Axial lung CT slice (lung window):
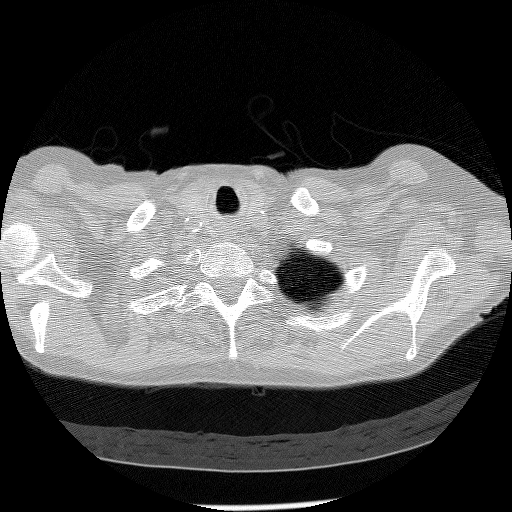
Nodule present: no